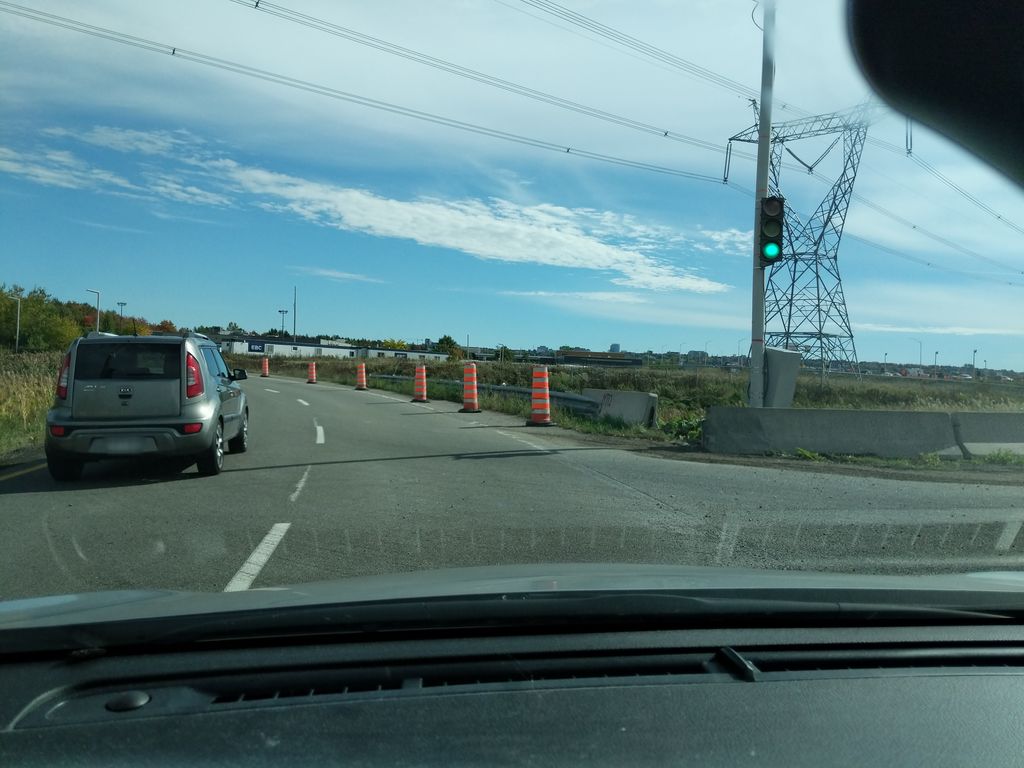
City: quebec_city